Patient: sex M, age 69
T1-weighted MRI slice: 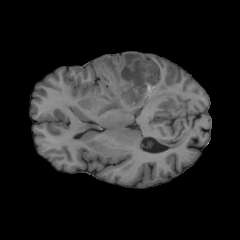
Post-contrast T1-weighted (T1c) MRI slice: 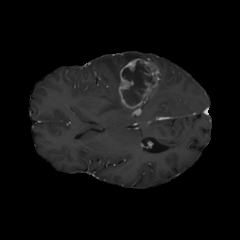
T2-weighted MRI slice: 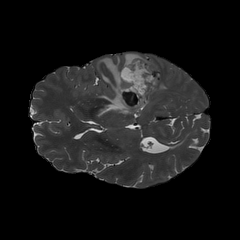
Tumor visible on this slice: yes
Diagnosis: Glioblastoma, IDH-wildtype
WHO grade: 4